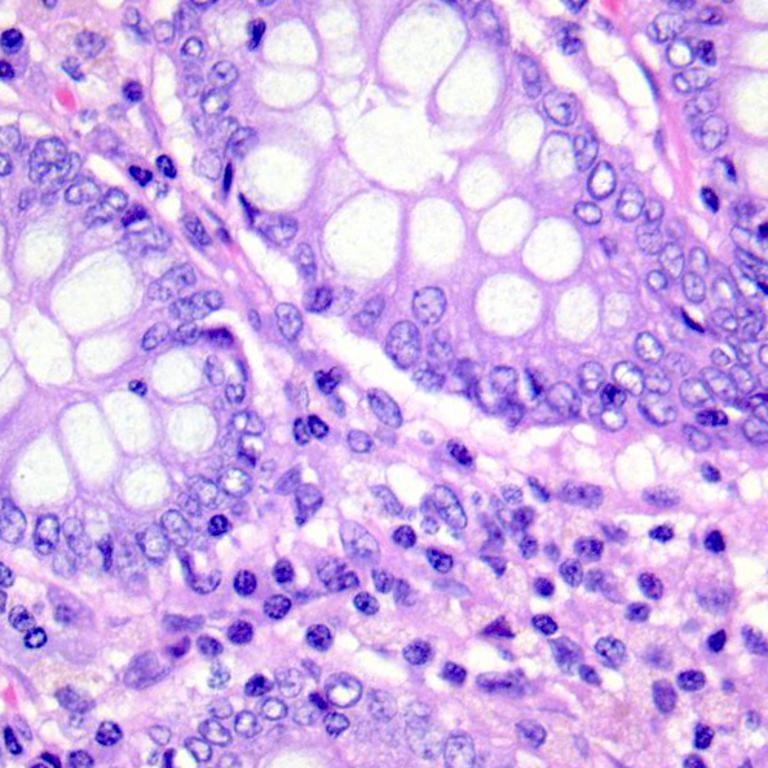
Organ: colon
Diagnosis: benign